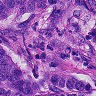
Metastatic tissue present: yes